Field crop: maize
Growth stage: 1
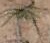
Species: salsola